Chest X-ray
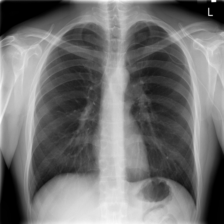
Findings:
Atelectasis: negative
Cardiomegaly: negative
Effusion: negative
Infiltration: negative
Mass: negative
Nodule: negative
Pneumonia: negative
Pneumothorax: negative
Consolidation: negative
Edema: negative
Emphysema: negative
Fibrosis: negative
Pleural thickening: negative
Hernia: negative